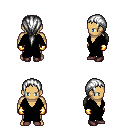
a pixel art fantasy rpg character, male body template, human, tanned skin, black robe, gold greaves, white ponytail hairstyle, gold gloves, maroon shoes, four views (front, back, left, right), 2x2 character sprite sheet, small pixel art, hard edges, no anti-aliasing